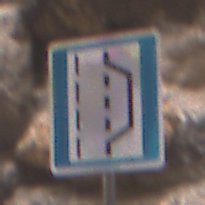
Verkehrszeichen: NothalteUndPannenbucht
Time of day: Midday
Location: Outdoor (Urban)
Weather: PartlyCloudy
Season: NotSpecified
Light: Natural